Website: bh-photo
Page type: cart
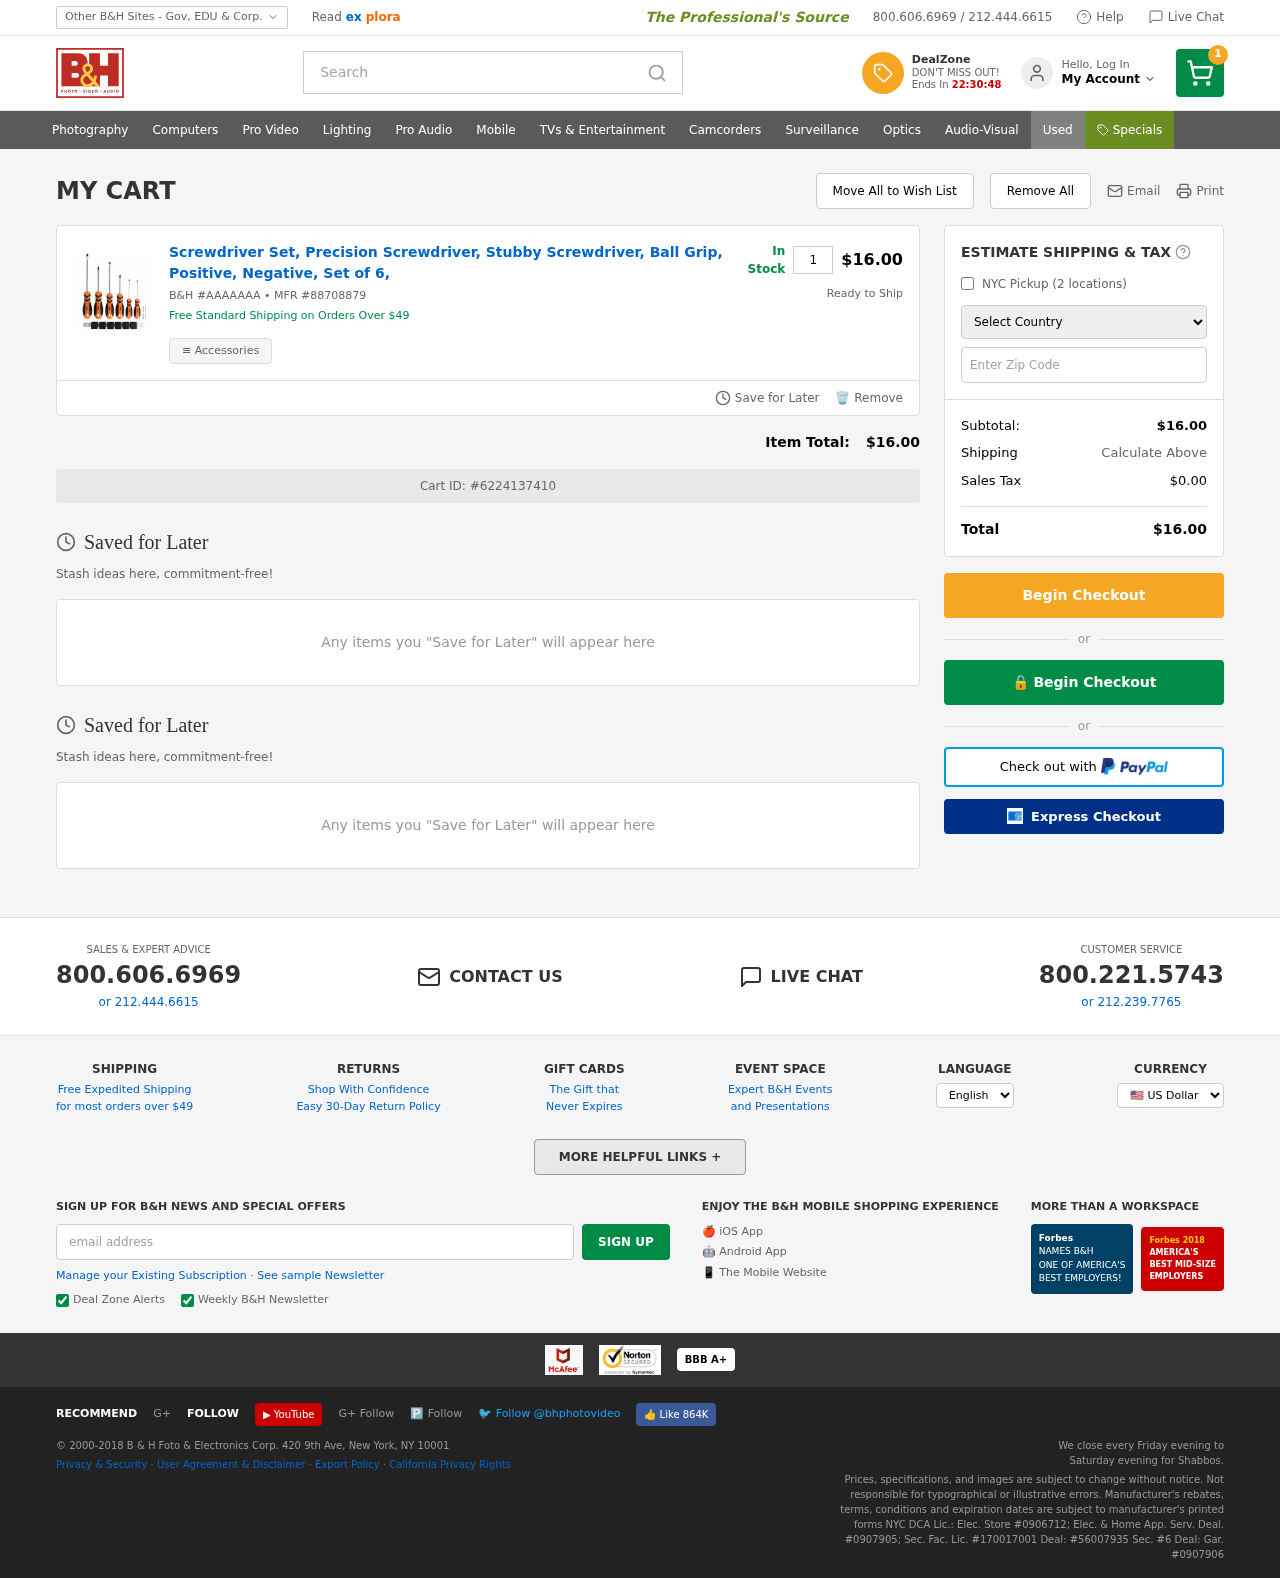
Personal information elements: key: PII_COUNTRY
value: United States
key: PII_EMAIL
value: theresa_hill@yahoo.com
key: PII_POSTCODE
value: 40934
Product elements: key: PRODUCT1_NAME
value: Screwdriver Set, Precision Screwdriver, Stubby Screwdriver, Ball Grip, Positive, Negative, Set of 6,
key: PRODUCT1_QUANTITY
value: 1
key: PRODUCT1_SKU
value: AAAAAAA
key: PRODUCT1_MFR
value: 88708879
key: PRODUCT1_SUBTOTAL
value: $16.00
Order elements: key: ORDER_NUM_ITEMS
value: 1
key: ORDER_SUBTOTAL
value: $16.00
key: ORDER_ID
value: #6224137410
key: ORDER_TAX
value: $0.00
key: ORDER_TOTAL
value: $16.00
Search elements: key: HEADER_SEARCH
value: Search